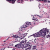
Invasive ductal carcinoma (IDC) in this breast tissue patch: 1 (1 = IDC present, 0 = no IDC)